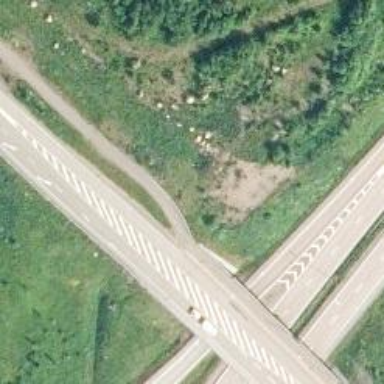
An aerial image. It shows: Asphalt cycleway.